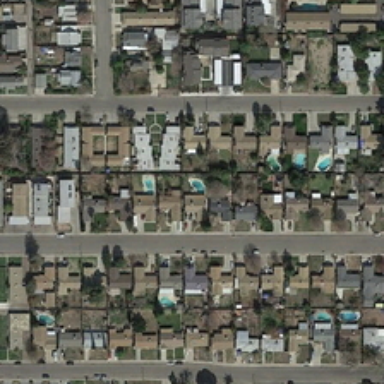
A large collection of luxury residential .